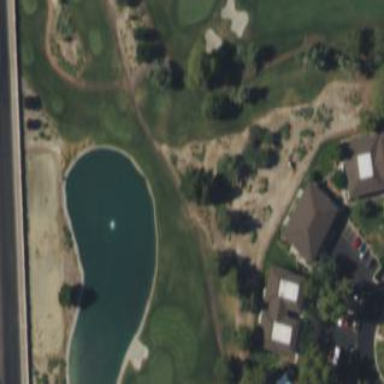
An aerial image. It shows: Grassy area with golf hole.